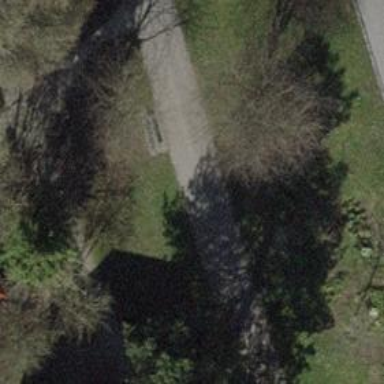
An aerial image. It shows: Bench.